Question: I am trying to get all the paths in a directed graph between two nodes. I have a problem with a cycle and I cannot find the reason.
Here is my graph (taken from <URL> :

The problem appears because of the [1,2] edge : 1->2 . If I remove it, I have no problems. In this particular test, I want all the paths from 2 to 5. I will provide the small code at the end.
Case 1 : the output when I do NOT have [1,2] :
'''
//g.addEdge( 1, 2 );
g.addEdge( 1, 3 );
g.addEdge( 1, 4 );
g.addEdge( 2, 1 );
g.addEdge( 2, 4 );
g.addEdge( 2, 3 );
g.addEdge( 3, 5 );
g.addEdge( 4, 5 );
g.addEdge( 5, 3 );
'''
The output is ok :
'''
2 1 3 5
2 1 4 5
2 3 5
2 4 5
'''
Case 2 : I introduce g.addEdge( 1, 2 ); => the output is :
'''
2 3 5
2 4 5
'''
So when the current node is 1 and is taking 2 as child it does not work.
Note: when I erase visited[], visited[] is still containing 2 (that is introduced in main, and I think it should be there)...I think because of context saving.
My code is pretty small and it looks like this:
## MAIN function
'''
Graph g(5); //graph with 5 nodes
std::vector<int> visitedmain;
visitedmain.push_back(2); //introduce the start node 2 in the vector
g.addEdge( 1, 2 ); //this is wrong
g.addEdge( 1, 3 );
g.addEdge( 1, 4 );
g.addEdge( 2, 1 );
g.addEdge( 2, 4 );
g.addEdge( 2, 3 );
g.addEdge( 3, 5 );
g.addEdge( 4, 5 );
g.addEdge( 5, 3 );
g.DFS(5, visitedmain); // 5 is the required (target) node
'''
## DFS function
'''
void Graph::DFS(int required, std::vector<int>& visited) {
int i, j;
//the current node, where I am in recursivity
int x = visited.back();
int ok = 1;
for (i = 1; i <= n; i++) {
//for all children
if (isConnected(x, i)) {
//need this for ok, explanation down
for (j = 0; j < visited.size(); j++)
{
if (i == visited[j])
ok = 0;
}
//if it is in the vector already, exit for
if (!ok)
continue;
ok = 1;
//If I reached the target, I have the vector containing the nodes from the path
if (i == required) {
//introduce the target node in the path
visited.push_back(i);
for (j = 0; j < visited.size(); j++) {
//print the path
errs() << visited[j] << " ";
}
errs() << "
";
//delete the vector. create one vector every time when traversing the graph
visited.erase(visited.begin() + visited.size() - 1);
break;
}
}
}
//the case when I still have to traverse undiscovered nodes
for (i = 1; i <= n; i++) {
//for all children
if (isConnected(x, i)) {
for (j = 0; j < visited.size(); j++) {
if (i == visited[j])
ok = 0;
}
//if it is already in the vector OR I reached the target, I exit the for
if (!ok || i == required)
continue;
ok = 1;
//introduce the child in the vector
visited.push_back(i);
//recursive for this child
Graph::DFS(required, visited);
//delete the old vector
visited.erase(visited.begin() + visited.size() - 1);
}
}
}
'''
Thank you for every suggestion !
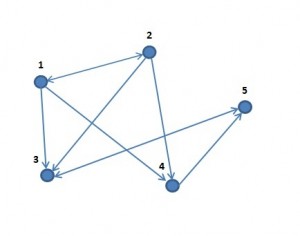
Answer: Your logic regarding ok looks suspicious.
You set ok=1 at the start of the function, and after tests which will only pass if ok=1 already.
I would recommend setting ok=1 just before the for loops that set it to 0.
i.e. change
'''
for(j=0; j<visited.size(); j++)
'''
to
'''
ok=1;
for(j=0; j<visited.size(); j++)
'''
in both places where this occurs.